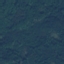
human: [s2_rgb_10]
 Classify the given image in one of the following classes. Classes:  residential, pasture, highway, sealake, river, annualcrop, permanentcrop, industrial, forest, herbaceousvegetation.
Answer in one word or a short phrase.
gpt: Forest